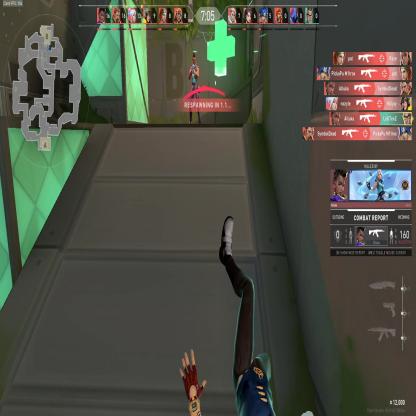
Label: enemy